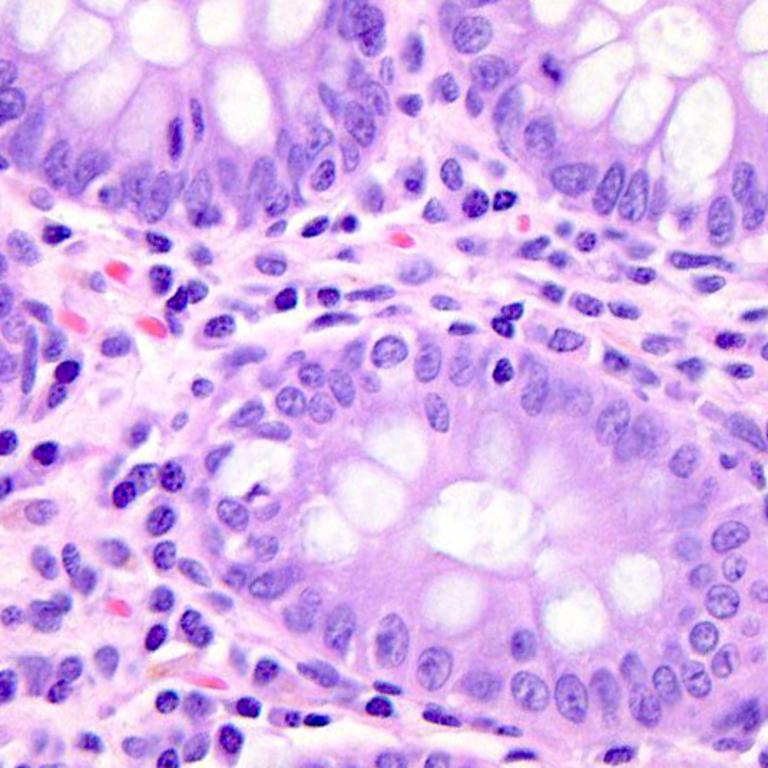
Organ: colon
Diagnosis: benign